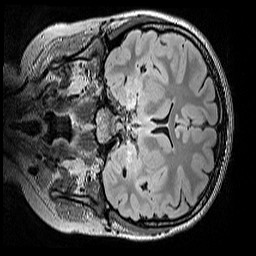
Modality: FLAIR
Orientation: coronal
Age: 13
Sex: male
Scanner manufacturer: siemens
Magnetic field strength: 3 T
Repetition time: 5 s
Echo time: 0.388 s